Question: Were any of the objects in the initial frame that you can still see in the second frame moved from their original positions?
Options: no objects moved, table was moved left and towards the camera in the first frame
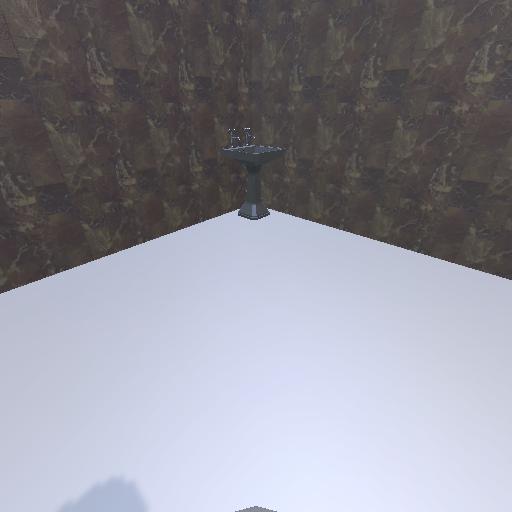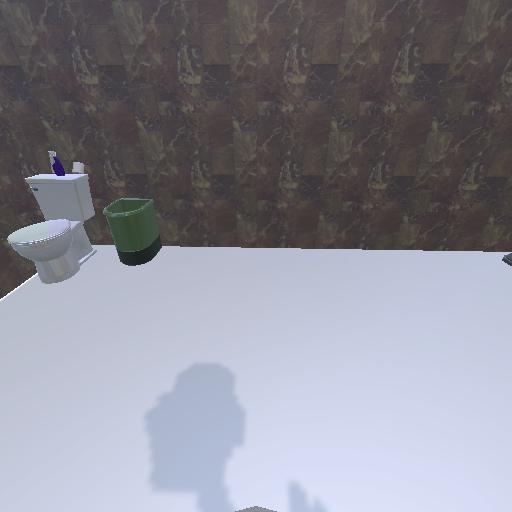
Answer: no objects moved